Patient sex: M
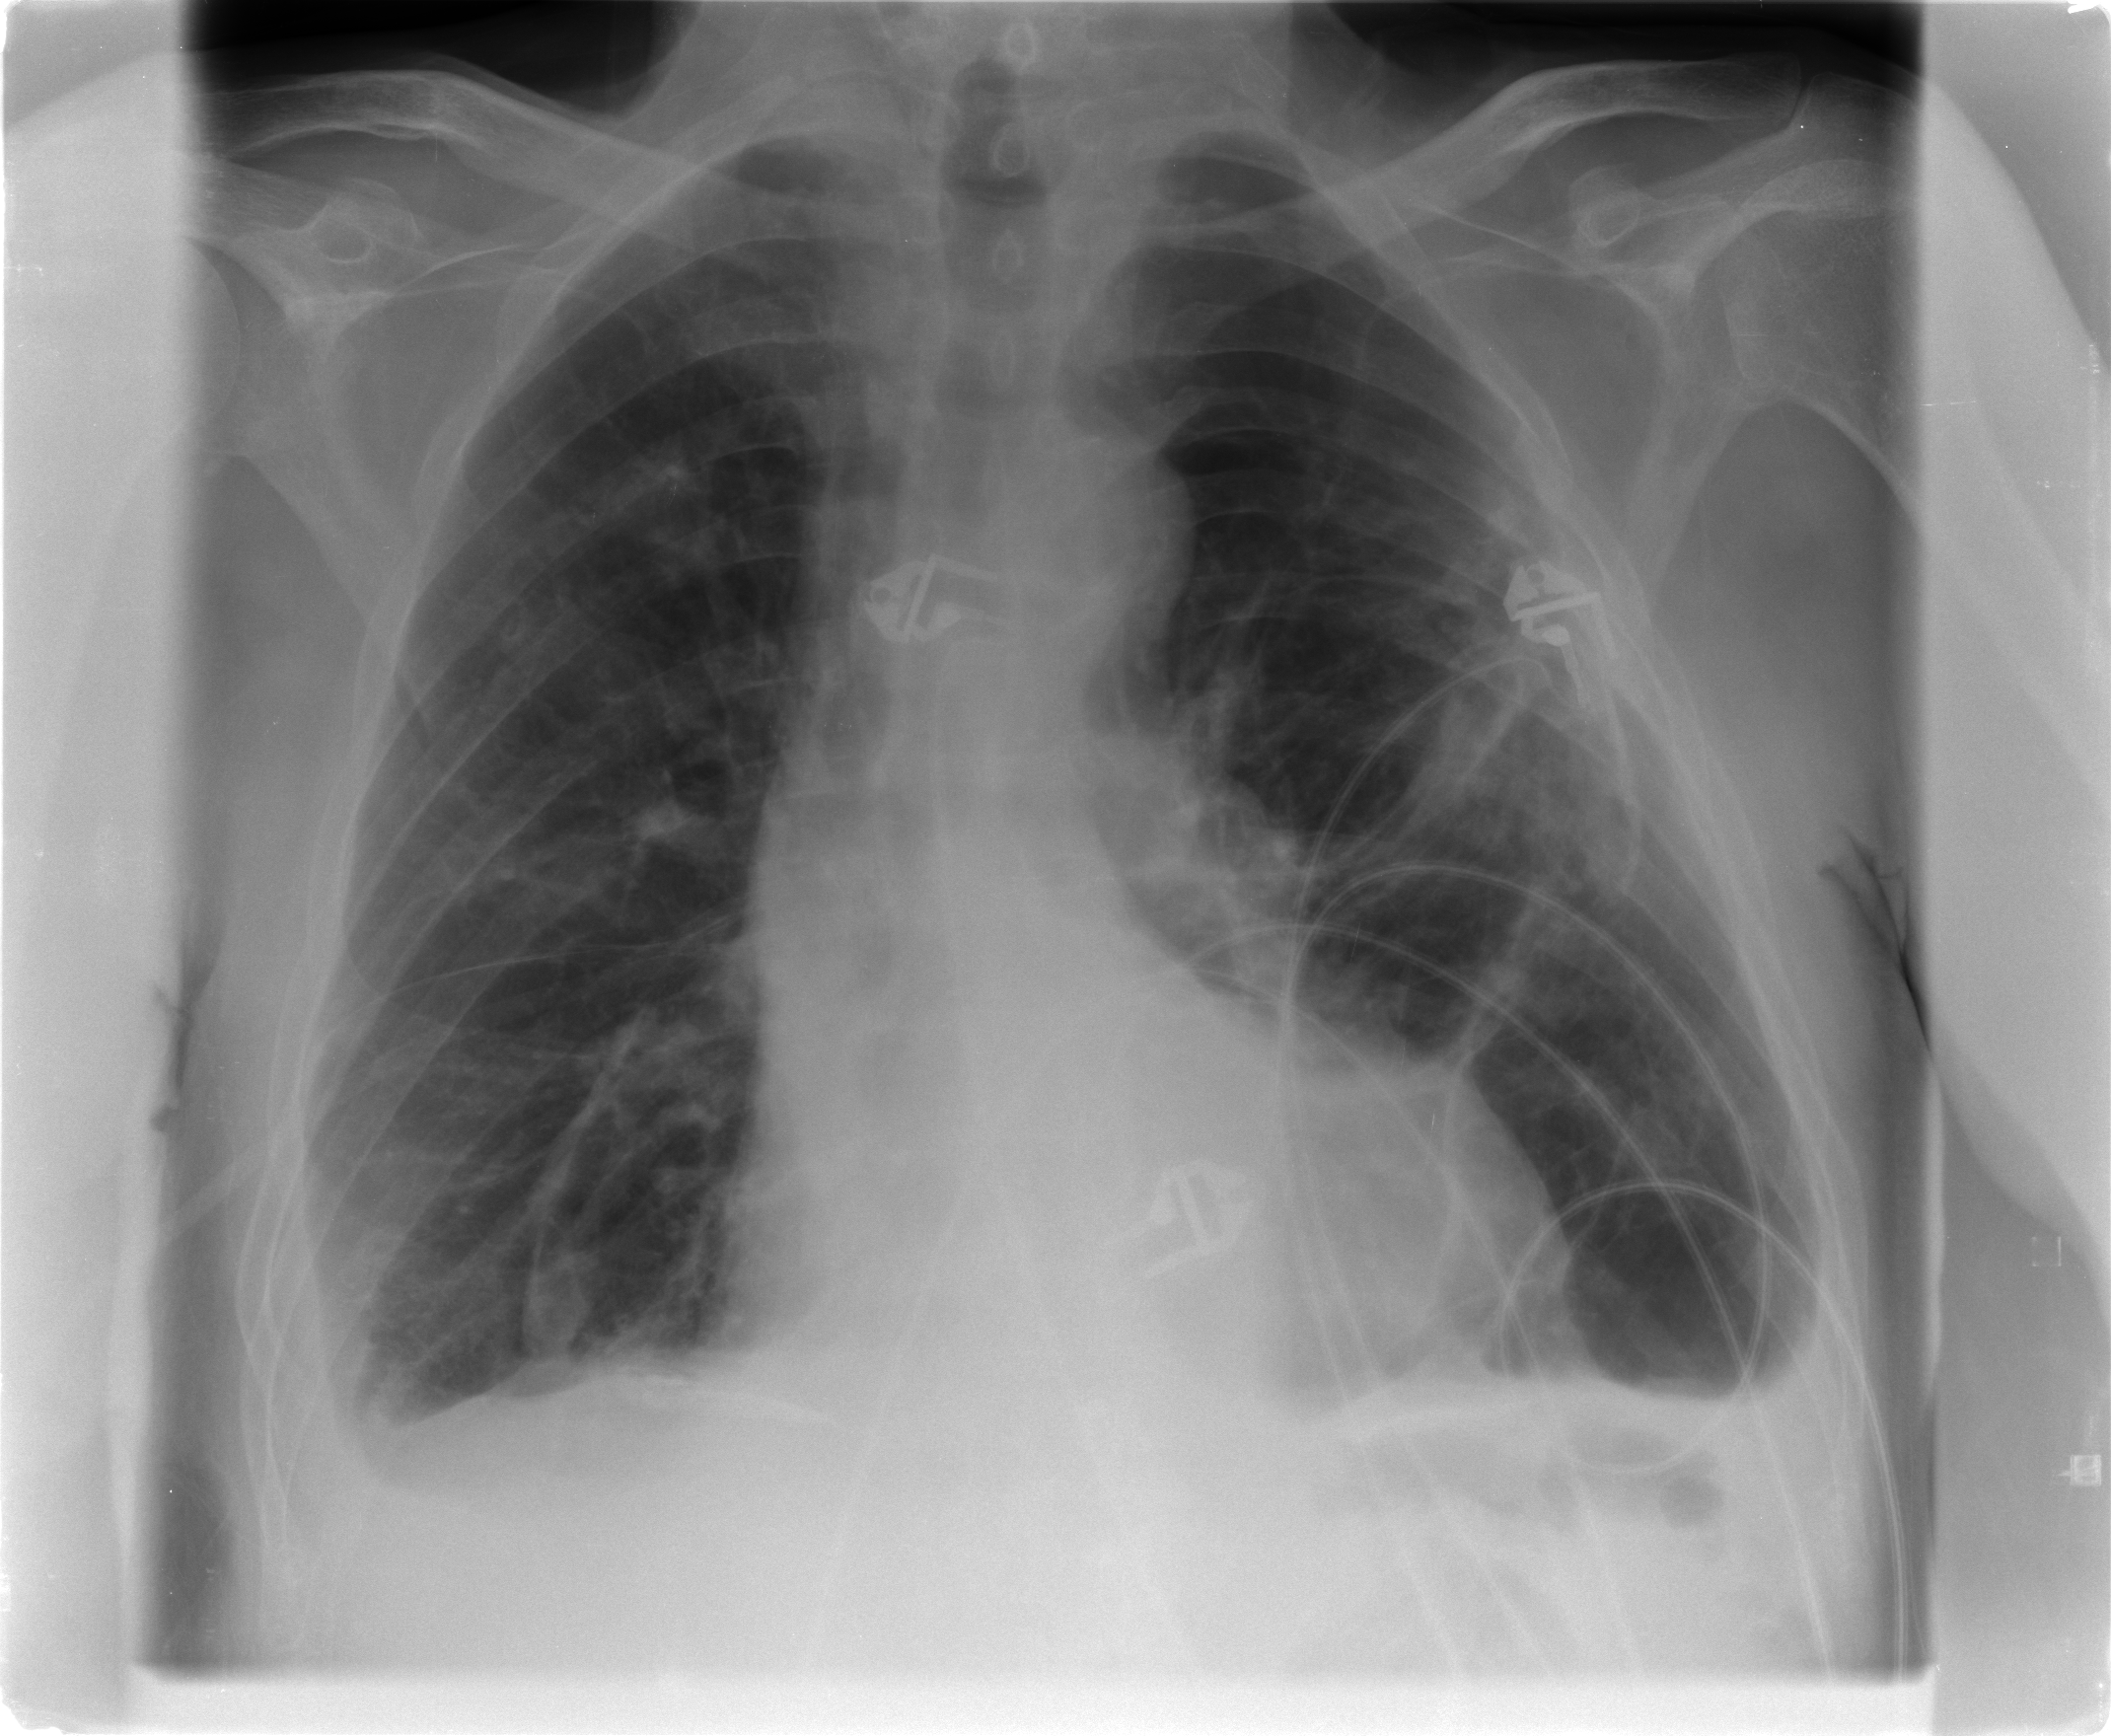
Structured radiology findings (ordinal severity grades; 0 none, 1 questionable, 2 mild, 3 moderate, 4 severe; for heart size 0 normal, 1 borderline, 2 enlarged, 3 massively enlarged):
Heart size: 0
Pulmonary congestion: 1
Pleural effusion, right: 2
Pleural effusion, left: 2
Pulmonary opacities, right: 0
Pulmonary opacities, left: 0
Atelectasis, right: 2
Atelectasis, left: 2